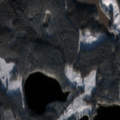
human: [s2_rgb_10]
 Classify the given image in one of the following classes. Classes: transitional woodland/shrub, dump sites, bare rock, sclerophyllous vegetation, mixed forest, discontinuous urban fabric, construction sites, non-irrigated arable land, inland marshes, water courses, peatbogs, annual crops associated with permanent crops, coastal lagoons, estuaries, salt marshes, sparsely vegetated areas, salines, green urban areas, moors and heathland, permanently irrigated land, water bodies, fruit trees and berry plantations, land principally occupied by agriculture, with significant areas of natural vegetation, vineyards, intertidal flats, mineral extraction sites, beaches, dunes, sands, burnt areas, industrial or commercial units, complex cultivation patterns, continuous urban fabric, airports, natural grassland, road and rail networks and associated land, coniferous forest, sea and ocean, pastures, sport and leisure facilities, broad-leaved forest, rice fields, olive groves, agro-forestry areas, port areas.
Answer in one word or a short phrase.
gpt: coniferous forest, water bodies